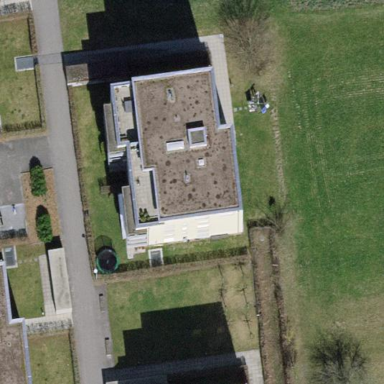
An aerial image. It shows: Flat-roofed building.